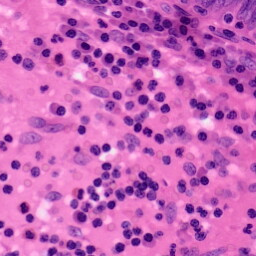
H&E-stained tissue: Colon